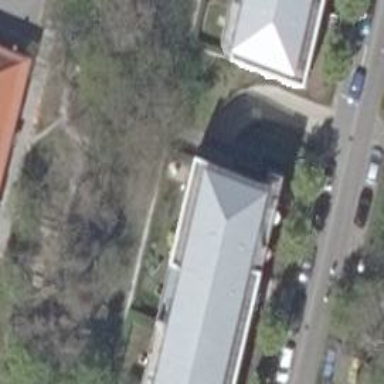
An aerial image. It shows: Parking entrance.